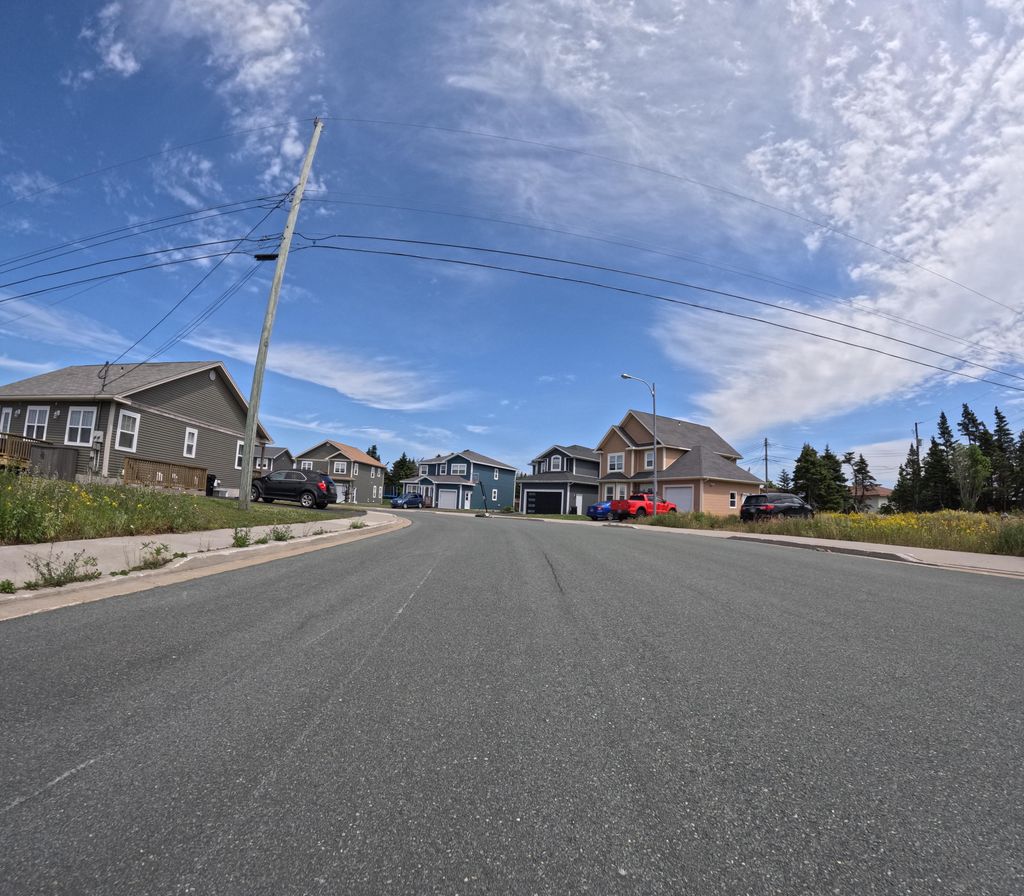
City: st_johns